Question: How can I add append input into a button in Bootstrap? <URL> is the code which I am trying to fix, and the code is as:
'''
<div class="container">
<div class="hero-unit">
<div class="input-prepend">
<span class="add-on">
<i class="icon-move icon-black"></i>
</span>
<button class="btn btn-mini btn-info">Test Input Prepend</button>
</div>
</div>
</div>
'''
It works, however, it looks like this when I use the .btn-mini class

How can I fix this?
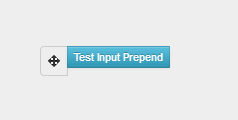
Answer: There is no "mini" 'input-prepend' so you'd need to customize..
'''
.input-mini .add-on {
height: 14px;
min-width: 15px;
padding: 4px;
padding-top:2px;
font-size: 10px;
line-height: 10px;
}
<div class="input-prepend input-mini">
<span class="add-on">
<i class="icon-move icon-black"></i>
</span>
<button class="btn btn-mini btn-info">Test Input Prepend</button>
</div>
'''
## Bootply